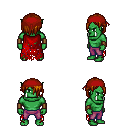
a pixel art fantasy rpg character, male body template, orc, green skin, red tattered cape, magenta pants, brunette bangs hairstyle, red bandana, leather bracers, four views (front, back, left, right), 2x2 character sprite sheet, small pixel art, hard edges, no anti-aliasing